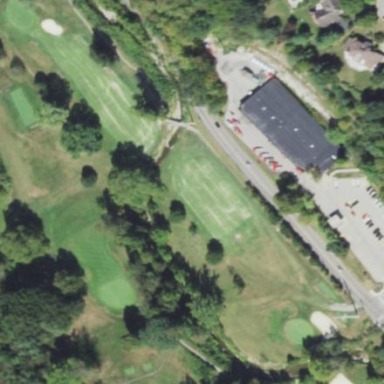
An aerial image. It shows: Golf course surrounded by greenery.